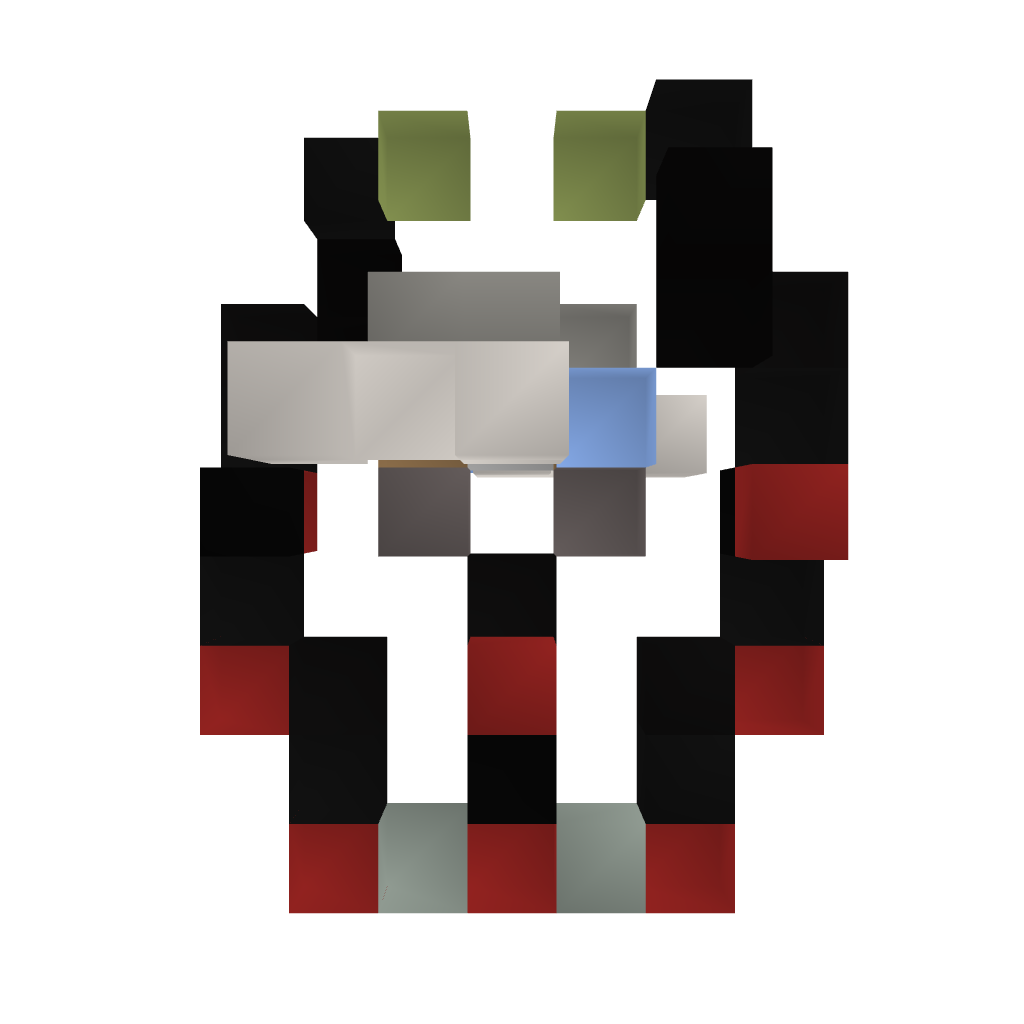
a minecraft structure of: Fairtrade